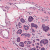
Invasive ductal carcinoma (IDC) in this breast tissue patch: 0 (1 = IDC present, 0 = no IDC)